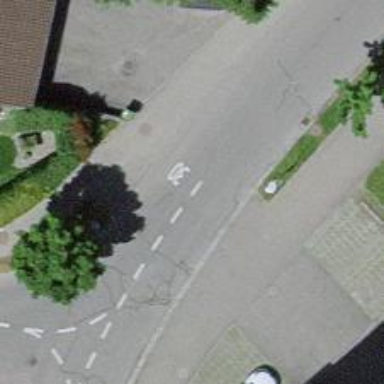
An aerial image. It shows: Residential road with asphalt surface. There are sidewalks on both sides of the road.